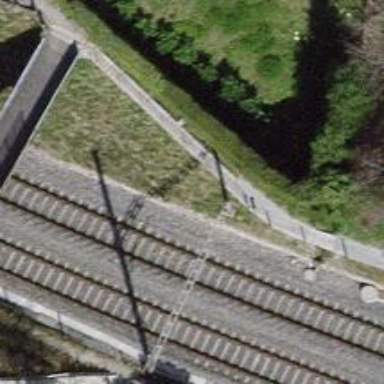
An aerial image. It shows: Road with steps.